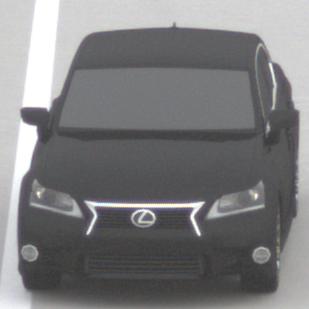
Make: Lexus
Model: GS 250
Detailed model: GS (L10)
Model produced from: 2012/06
Model produced until: 2013/12
Doors: 4
Color: black
Road condition: dry road
Daytime: morning or afternoon
Contrast: low contrast